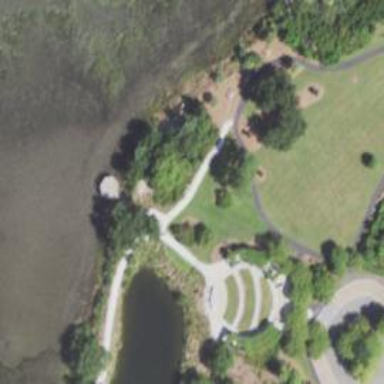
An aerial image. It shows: Park with war memorial.